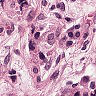
Metastatic tissue present: yes